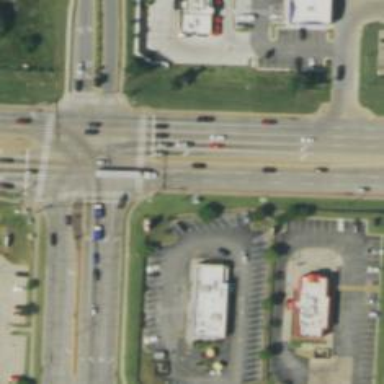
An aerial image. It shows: Primary highway with separate sidewalk.